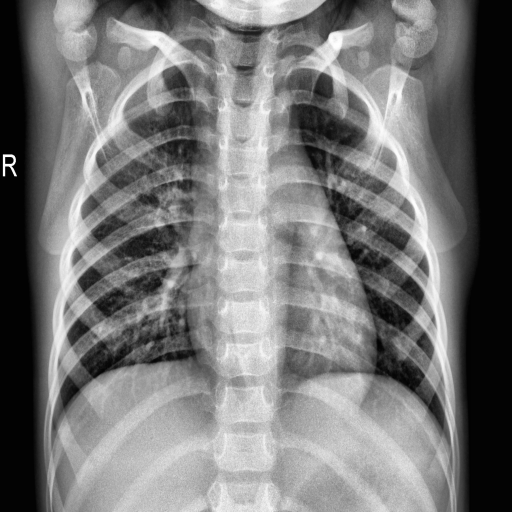
Finding: NORMAL